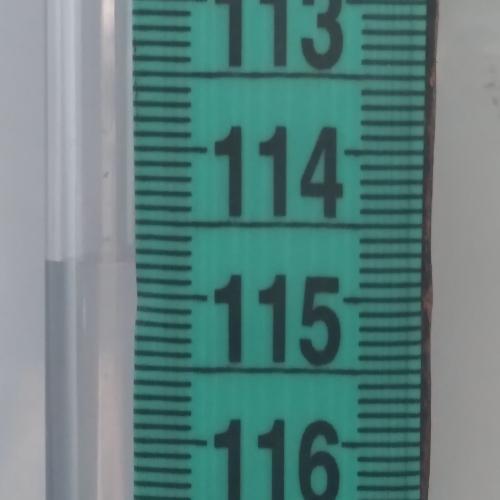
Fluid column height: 114.8 cm